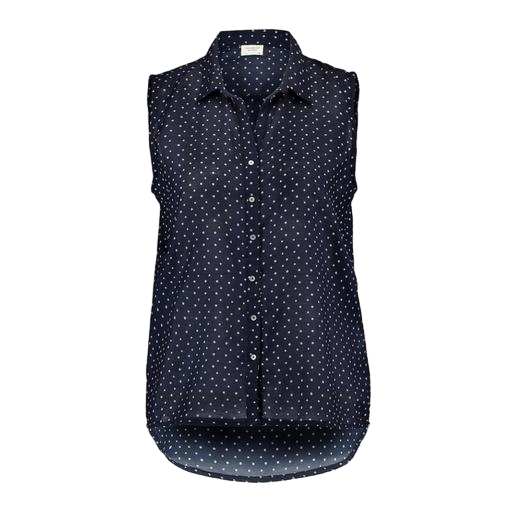
patterned sleeveless shirt, navy spot pleat front top, blue sleeveless floral-print shirt, white background